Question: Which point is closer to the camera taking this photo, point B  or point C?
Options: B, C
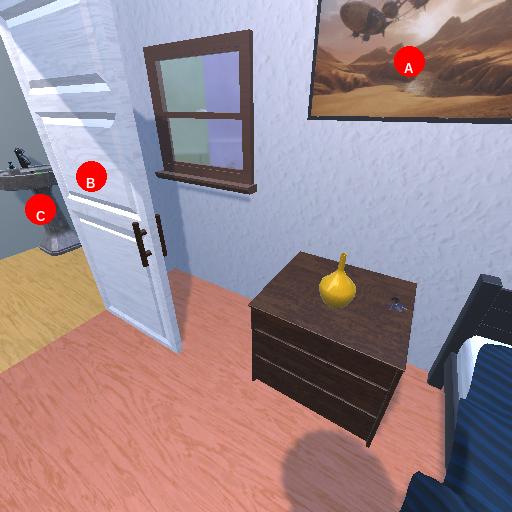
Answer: B